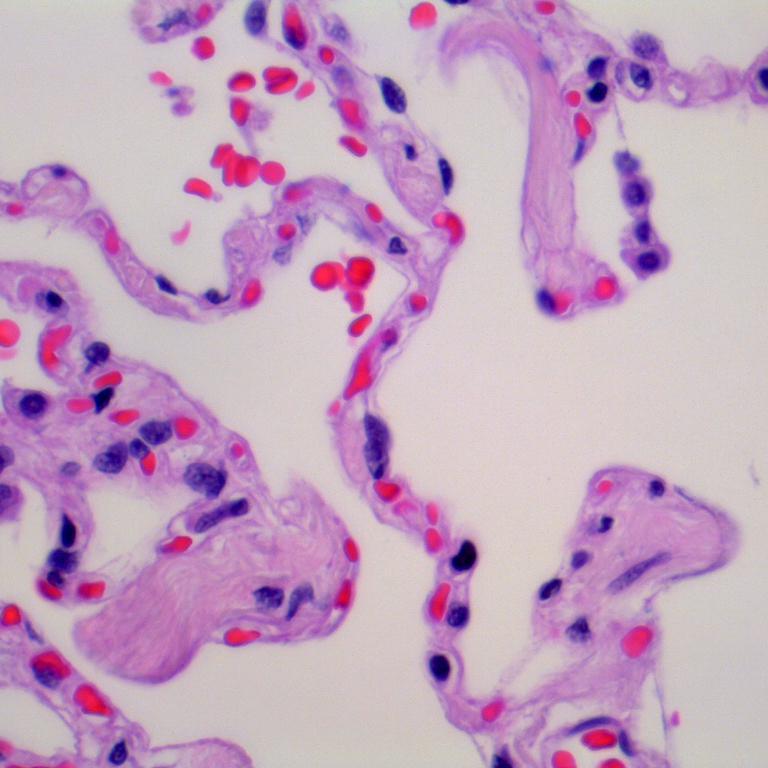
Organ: lung
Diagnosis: benign